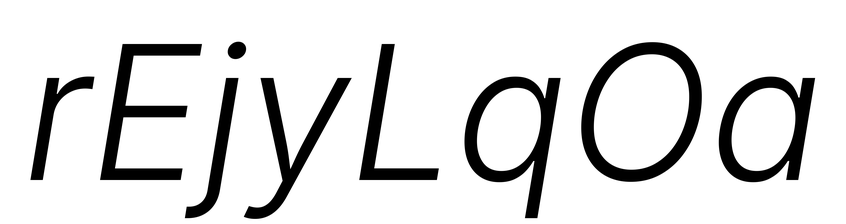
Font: Inter-Italic_Light_Italic